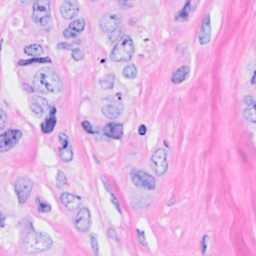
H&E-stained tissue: Breast